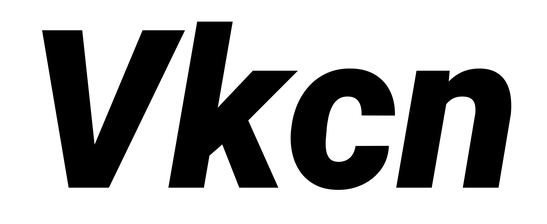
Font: Roboto-Italic_Black_Italic